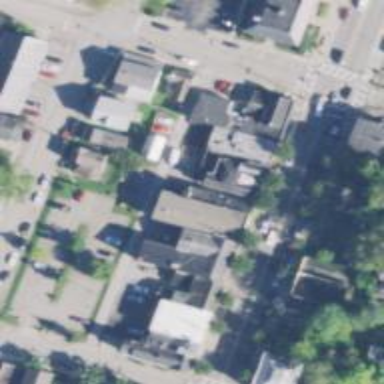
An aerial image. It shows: Town.